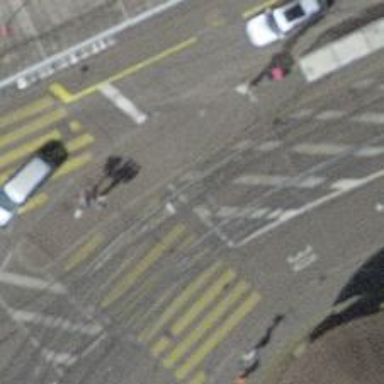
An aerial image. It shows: Tram stop with public transport stop position.